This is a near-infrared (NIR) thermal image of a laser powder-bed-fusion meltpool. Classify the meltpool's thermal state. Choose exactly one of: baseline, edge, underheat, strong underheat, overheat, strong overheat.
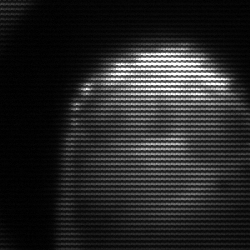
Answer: edge